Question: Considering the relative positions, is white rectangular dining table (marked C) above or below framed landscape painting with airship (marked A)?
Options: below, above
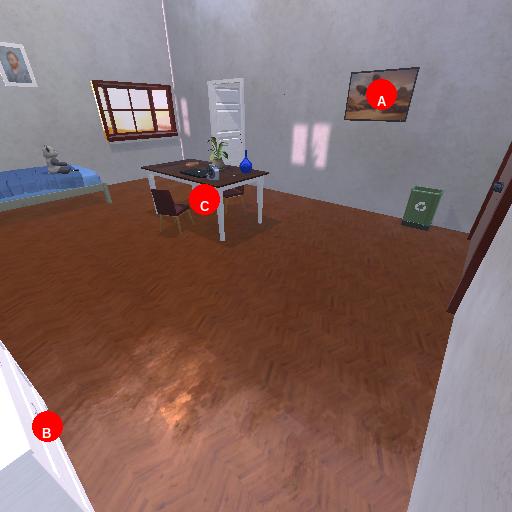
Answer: below